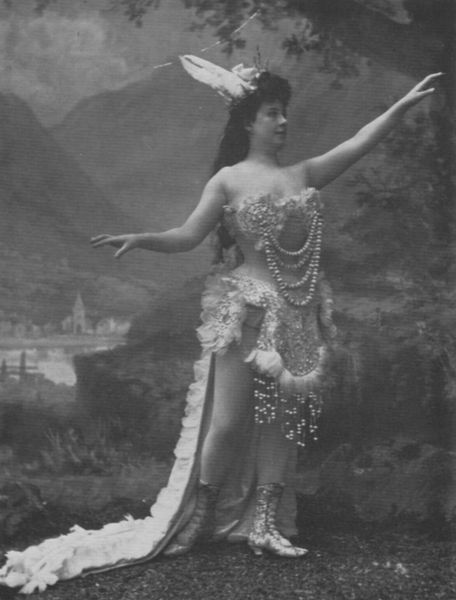
Titel: Mademoiselle Langoix
Künstler: Atelier Nadar
Institution: unbekannt
Schlagwörter: baum, feder, hand, wasser, weiß, bäume, landschaft, see, busen, finger, frau, frisur, grau, hintergrund, jahrhundertwende, kleid, profil, schmuck, schwarz, gras, haus, wiese, arme, federn, pelz, hände, häuser, natur, kirche, haare, pose, sängerin, tänzerin, perlen, beine, fell, schleppe, schuhe, berge, verkleidung, atelier, oberkörper, foto, fotografie, schwarz-weiss, ketten, fasching, zirkus, posieren, stiefel, göttin, photo, korsett, federschmuck, karneval, korsage, studio, fotostudio, artistin, verkleidet, ferdern, studioaufnahme, hasre, korset, stiefeletten